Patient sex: M
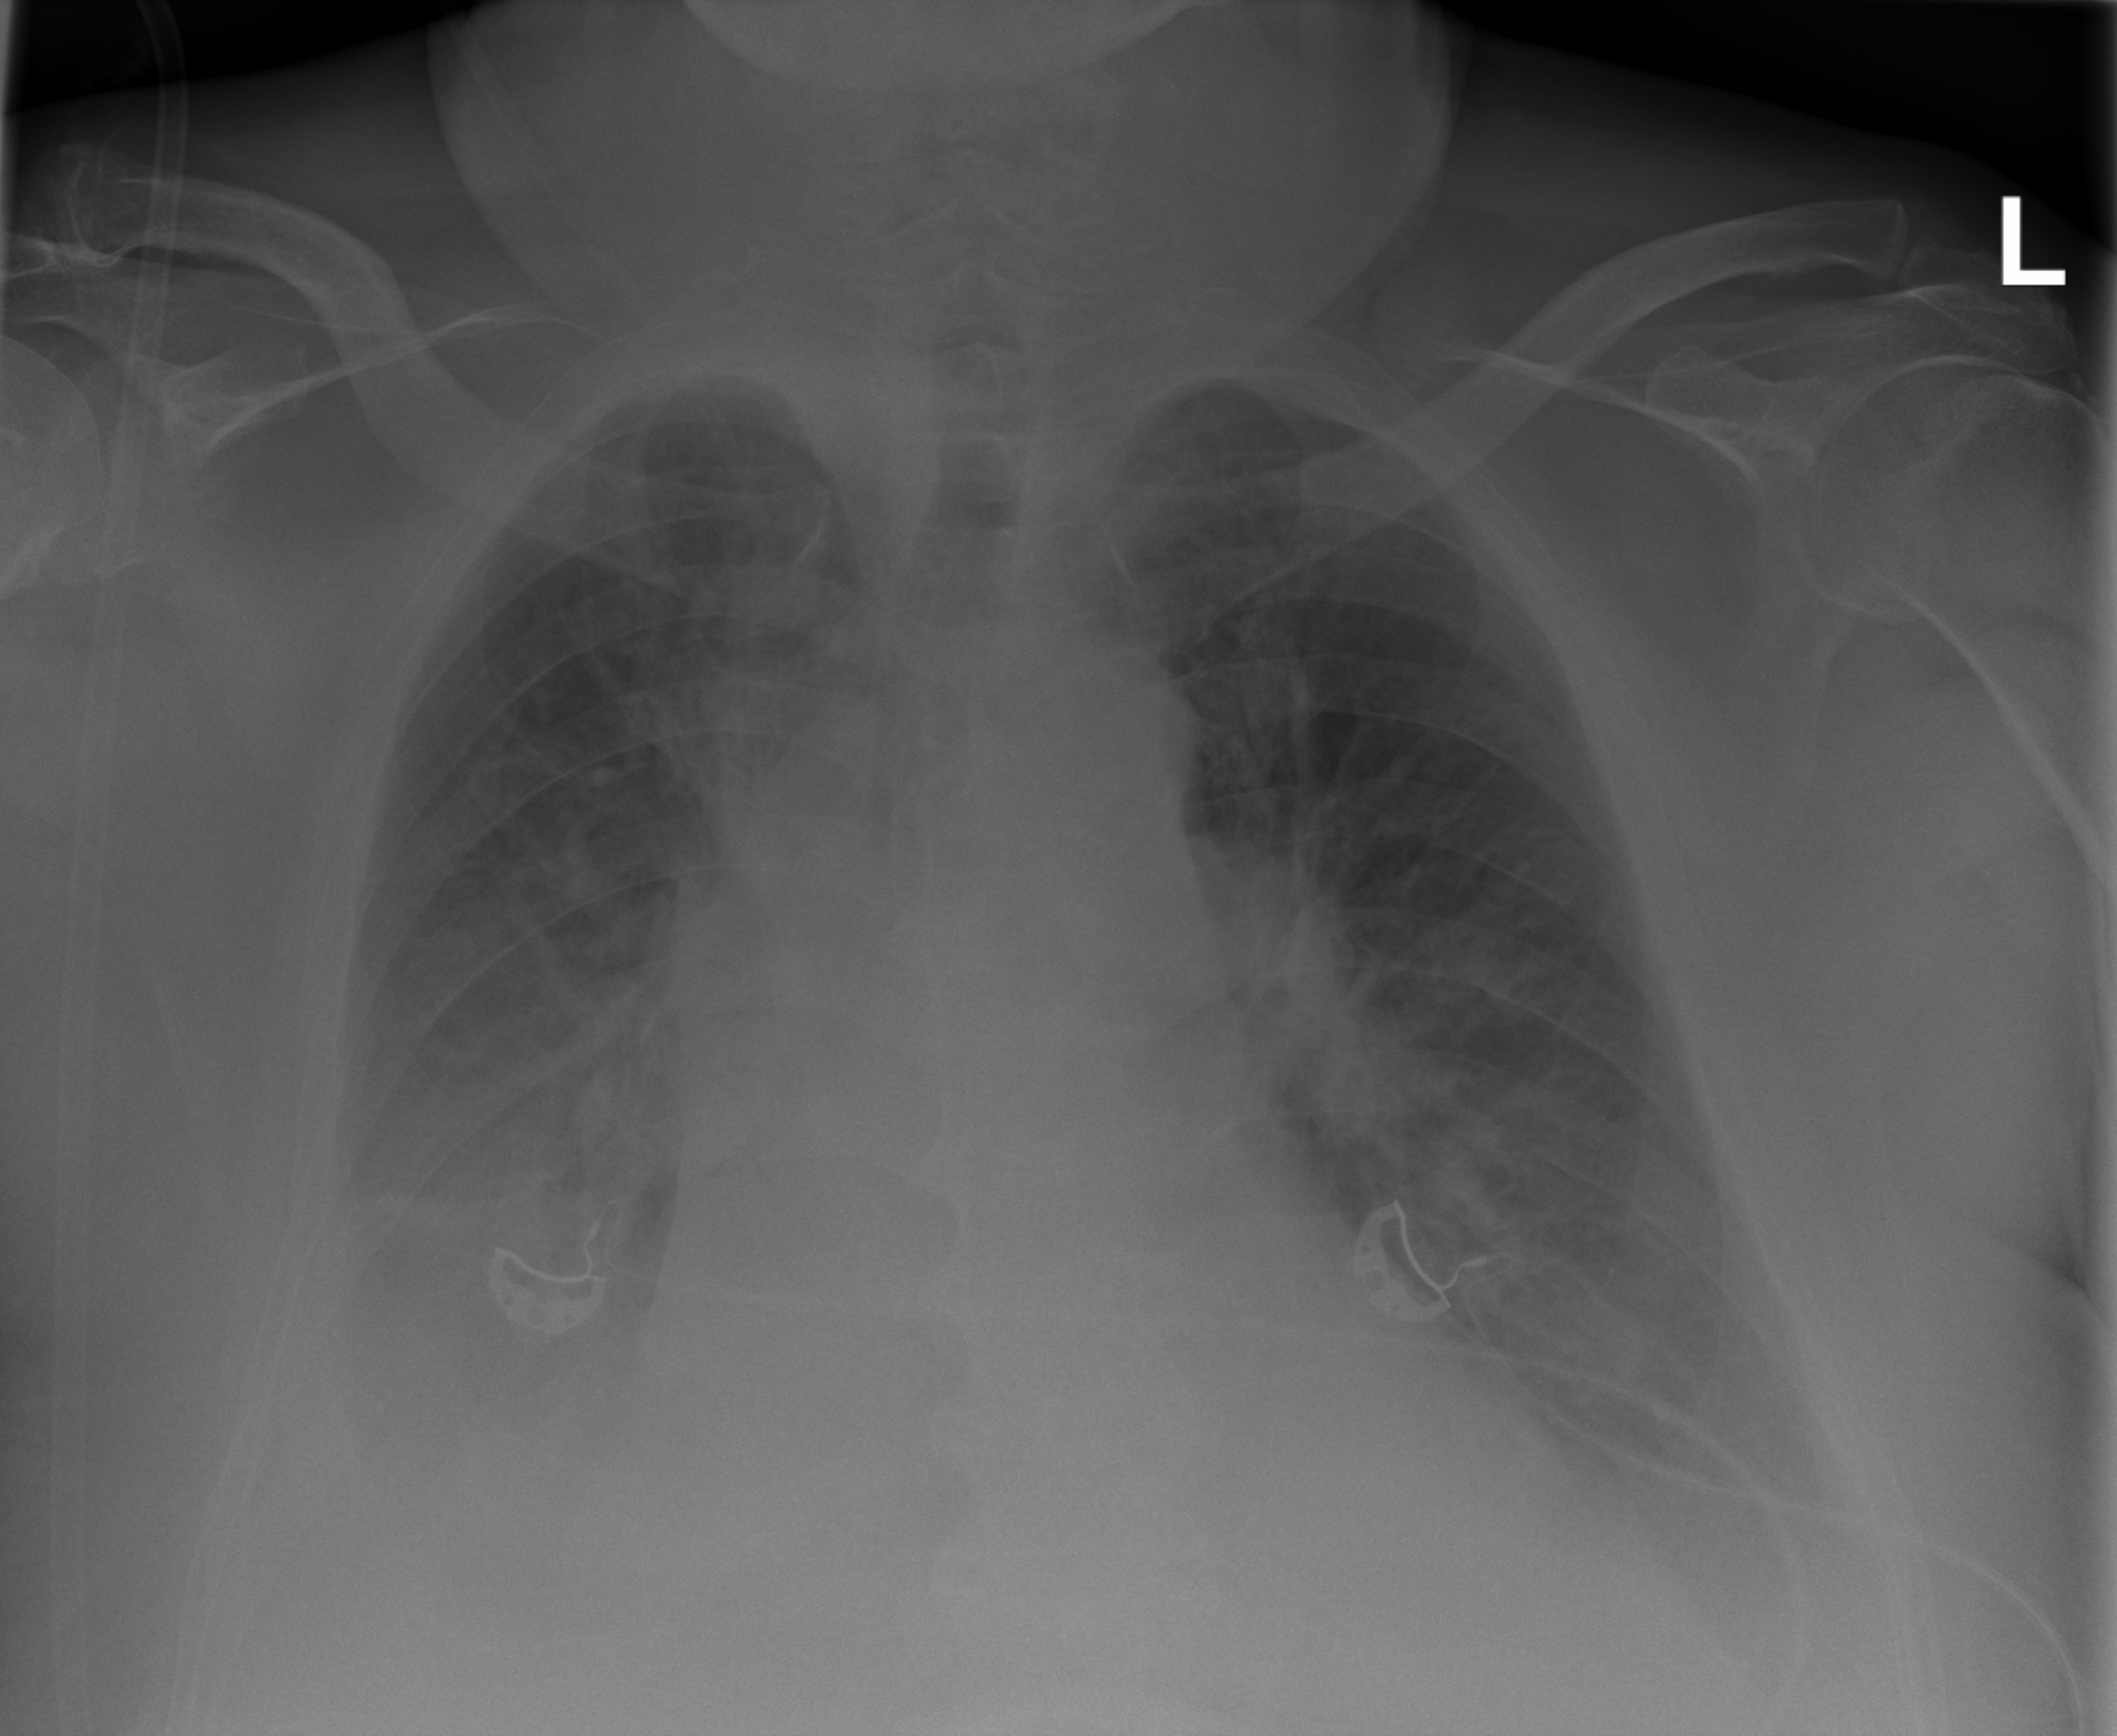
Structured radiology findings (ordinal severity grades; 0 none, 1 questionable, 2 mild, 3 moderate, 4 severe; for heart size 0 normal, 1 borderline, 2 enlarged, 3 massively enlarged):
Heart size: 2
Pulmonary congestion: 3
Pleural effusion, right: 3
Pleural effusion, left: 3
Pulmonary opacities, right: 2
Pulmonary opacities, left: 2
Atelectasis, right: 3
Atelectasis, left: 3